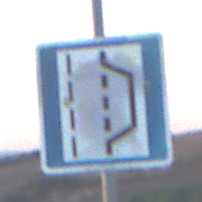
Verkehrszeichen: NothalteUndPannenbucht
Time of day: SunriseSunset
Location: Outdoor (Nature)
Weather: Clear
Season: NotSpecified
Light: Natural